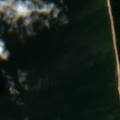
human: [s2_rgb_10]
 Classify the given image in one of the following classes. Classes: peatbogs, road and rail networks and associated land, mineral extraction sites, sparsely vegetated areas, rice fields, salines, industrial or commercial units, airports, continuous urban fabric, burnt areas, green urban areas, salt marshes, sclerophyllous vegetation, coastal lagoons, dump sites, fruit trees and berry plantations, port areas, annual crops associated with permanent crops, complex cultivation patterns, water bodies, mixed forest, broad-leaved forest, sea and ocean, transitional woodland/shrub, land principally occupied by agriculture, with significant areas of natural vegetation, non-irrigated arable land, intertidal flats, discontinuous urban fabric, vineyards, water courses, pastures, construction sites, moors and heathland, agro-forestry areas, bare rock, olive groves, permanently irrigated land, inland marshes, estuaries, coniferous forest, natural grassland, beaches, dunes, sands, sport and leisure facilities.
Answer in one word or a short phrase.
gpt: coniferous forest, sea and ocean